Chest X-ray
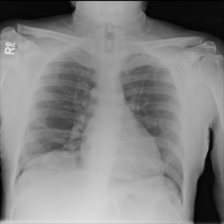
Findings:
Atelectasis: negative
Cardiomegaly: negative
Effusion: negative
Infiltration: negative
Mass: negative
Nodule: negative
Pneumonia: negative
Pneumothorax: negative
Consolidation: negative
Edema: negative
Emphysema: negative
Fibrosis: negative
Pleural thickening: negative
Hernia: negative